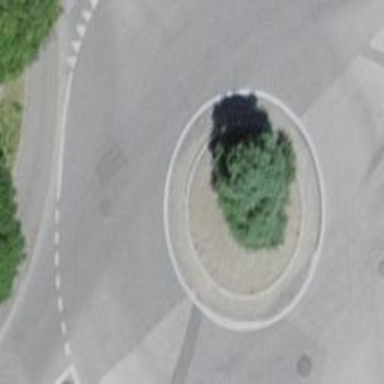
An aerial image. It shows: Asphalt road in residential area leading to roundabout.